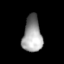
Tissue: lung
Cell type: Fibroblasts
Senescence score: 0.5902
Nuclear area (px): 667
Mean DAPI intensity: 156.342